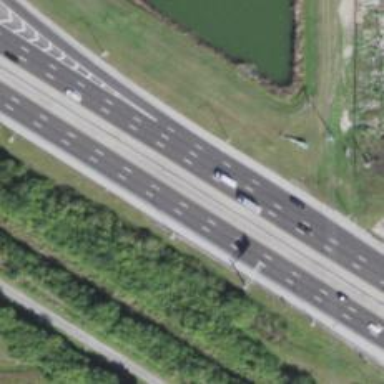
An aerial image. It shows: Motorway junction.